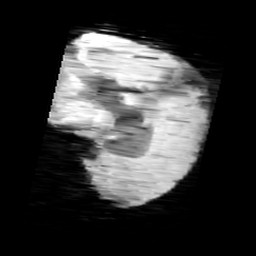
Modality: minIP
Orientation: sagittal
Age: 9
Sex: male
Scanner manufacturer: siemens
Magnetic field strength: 3 T
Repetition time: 0.027 s
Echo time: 0.02 s